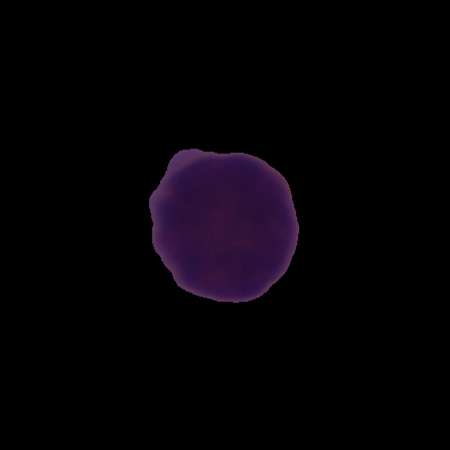
Label: healthy